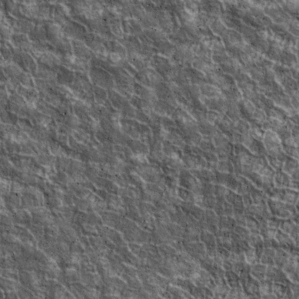
Label: non_frost